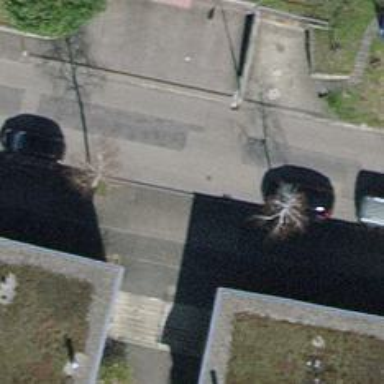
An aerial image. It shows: Footway.